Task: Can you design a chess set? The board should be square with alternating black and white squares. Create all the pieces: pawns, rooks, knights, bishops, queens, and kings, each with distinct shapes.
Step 2512:
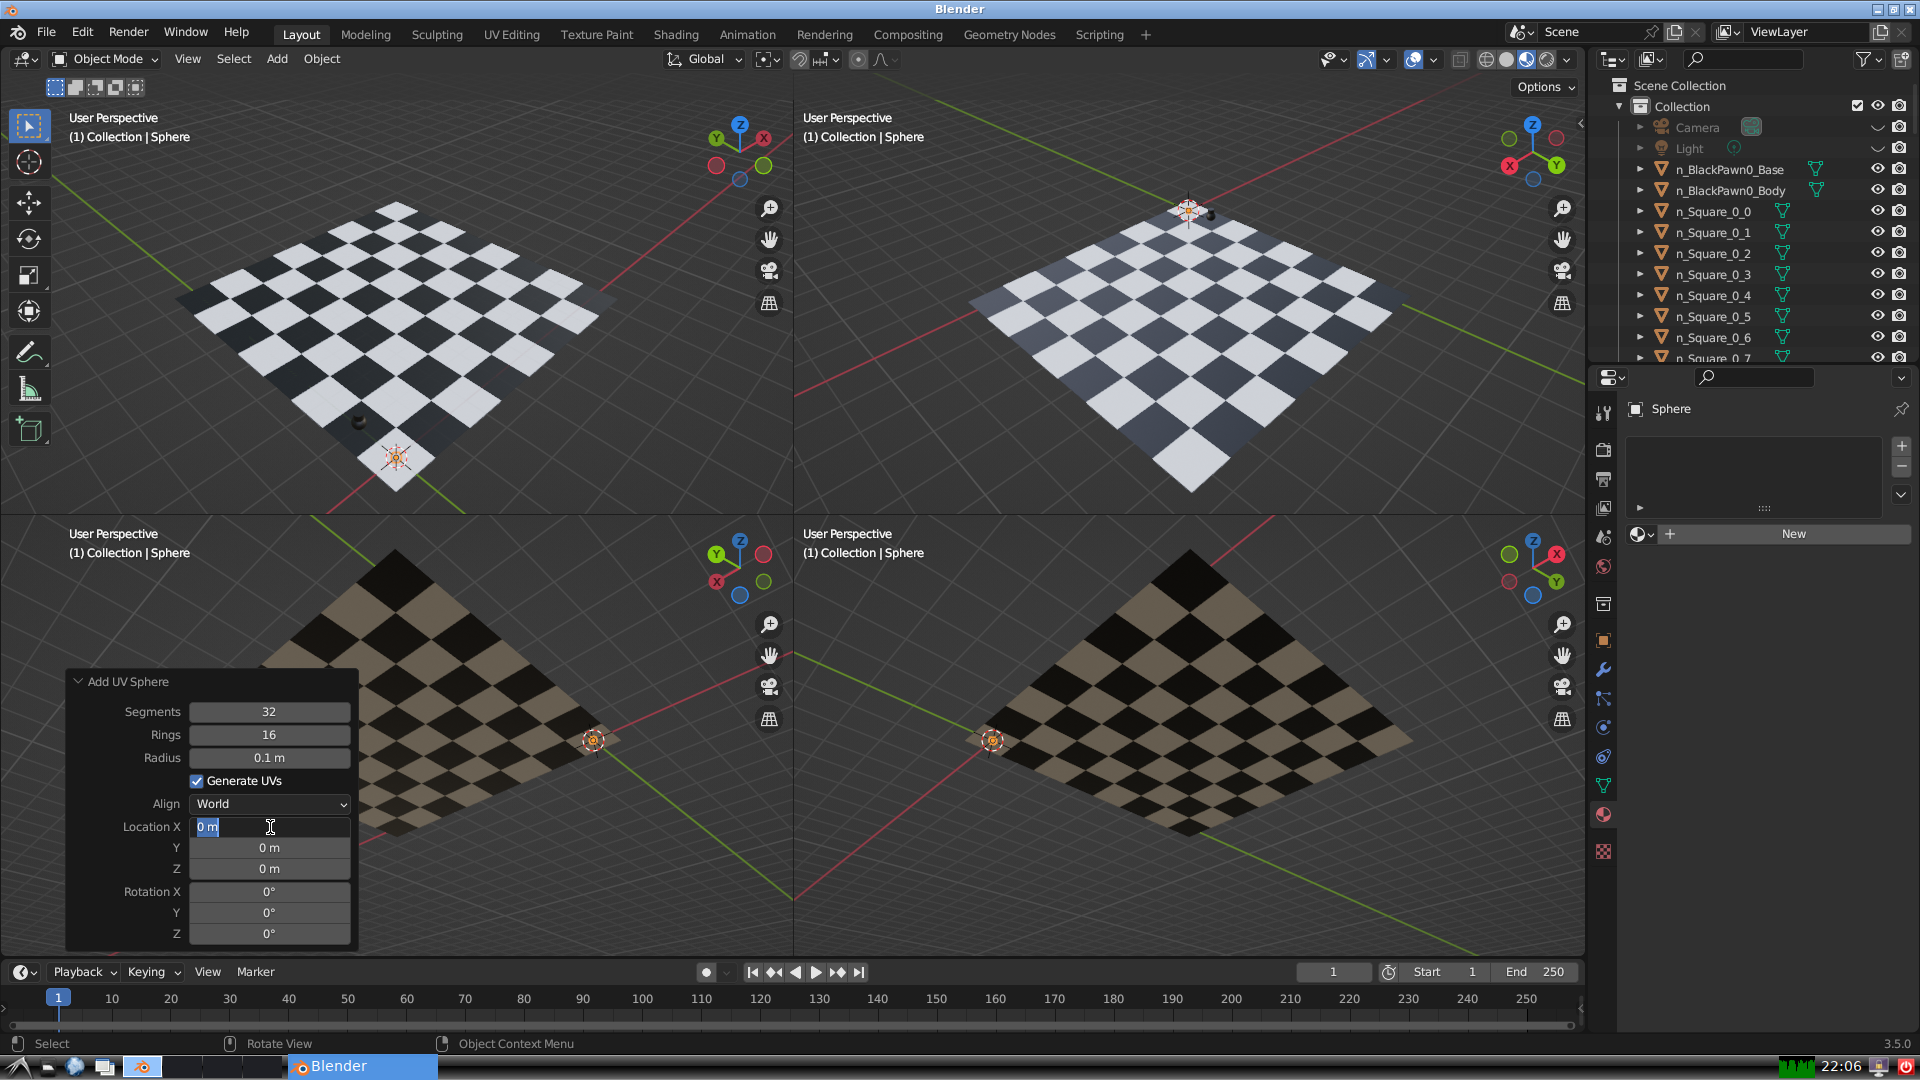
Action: input_text: 0.0